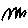
Label: zigzag